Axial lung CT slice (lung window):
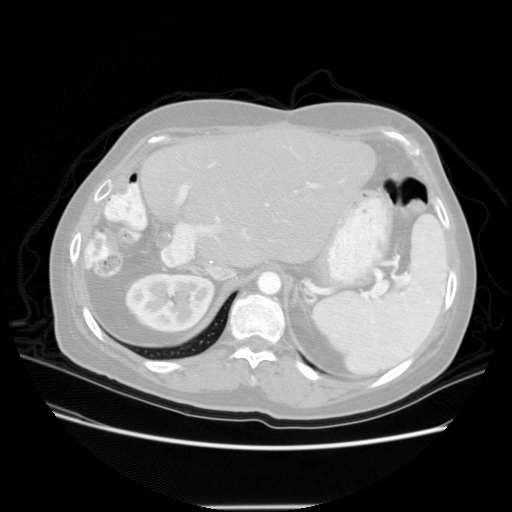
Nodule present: no